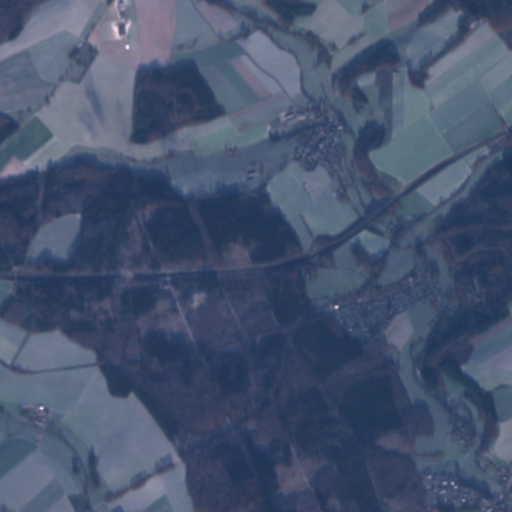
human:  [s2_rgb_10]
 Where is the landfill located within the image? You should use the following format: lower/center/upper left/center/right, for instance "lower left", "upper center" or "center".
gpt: The landfill is located in the upper left of the image.
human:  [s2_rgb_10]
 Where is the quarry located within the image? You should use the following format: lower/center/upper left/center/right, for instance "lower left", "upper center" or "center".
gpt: The quarry is located in the center right of the image.
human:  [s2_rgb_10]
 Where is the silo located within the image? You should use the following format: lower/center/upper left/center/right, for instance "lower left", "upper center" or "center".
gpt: The silo is located in the upper center of the image.
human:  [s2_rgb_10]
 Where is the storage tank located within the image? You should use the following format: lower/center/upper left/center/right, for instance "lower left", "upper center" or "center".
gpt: The storage tank is located in the upper center of the image.
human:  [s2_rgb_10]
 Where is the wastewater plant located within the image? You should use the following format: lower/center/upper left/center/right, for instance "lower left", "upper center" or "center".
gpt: The wastewater plant is located in the center right of the image.
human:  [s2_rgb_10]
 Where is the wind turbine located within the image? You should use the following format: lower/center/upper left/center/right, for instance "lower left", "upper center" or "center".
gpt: The wind turbine is located in the upper right of the image.
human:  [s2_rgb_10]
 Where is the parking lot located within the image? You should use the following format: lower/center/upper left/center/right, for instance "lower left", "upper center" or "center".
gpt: There is no parking lot in the image.